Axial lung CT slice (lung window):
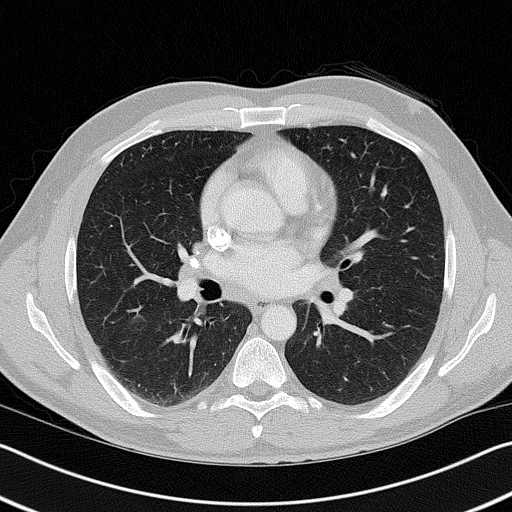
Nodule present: no